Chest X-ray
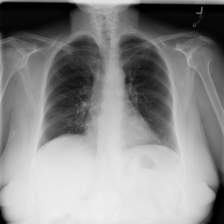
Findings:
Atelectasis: negative
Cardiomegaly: negative
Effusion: negative
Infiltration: negative
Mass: negative
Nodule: negative
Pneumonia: negative
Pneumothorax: negative
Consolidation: negative
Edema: negative
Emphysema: negative
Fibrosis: negative
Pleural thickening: negative
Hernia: negative